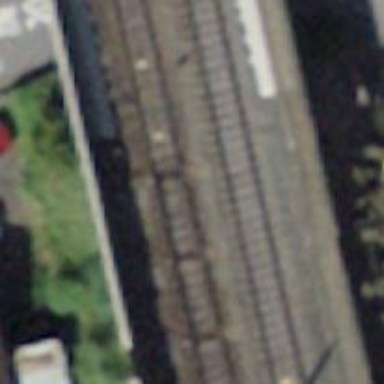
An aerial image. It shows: Railway switch.